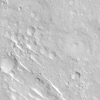
Atmospheric dust classification: not_dusty